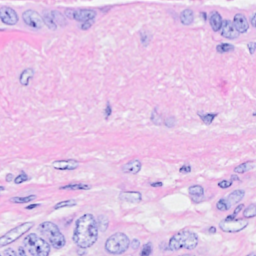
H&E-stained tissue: Breast